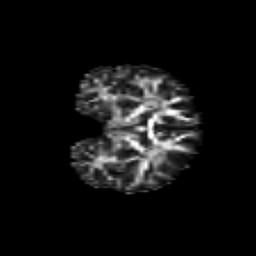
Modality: FA
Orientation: coronal
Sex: female
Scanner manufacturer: siemens
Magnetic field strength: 3 T
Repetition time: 5 s
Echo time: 0.071 s